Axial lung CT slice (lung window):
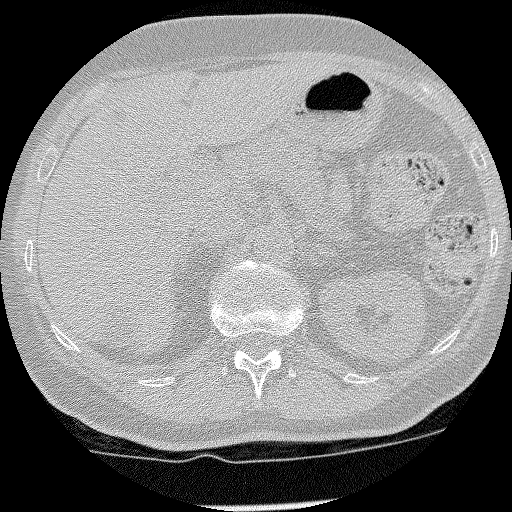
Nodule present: no